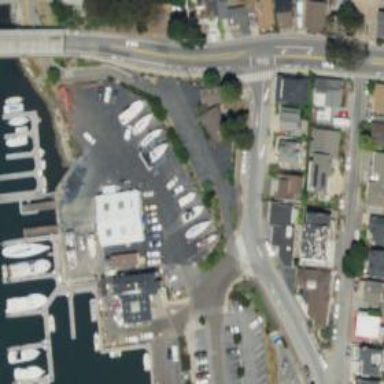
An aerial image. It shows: Boatyard located near waterway.